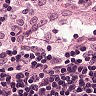
Metastatic tissue present: no